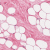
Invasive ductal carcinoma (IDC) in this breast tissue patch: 0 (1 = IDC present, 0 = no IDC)